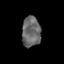
Tissue: prostate
Cell type: T cells
Senescence score: 0.3299
Nuclear area (px): 554
Mean DAPI intensity: 104.199